RGB frame:
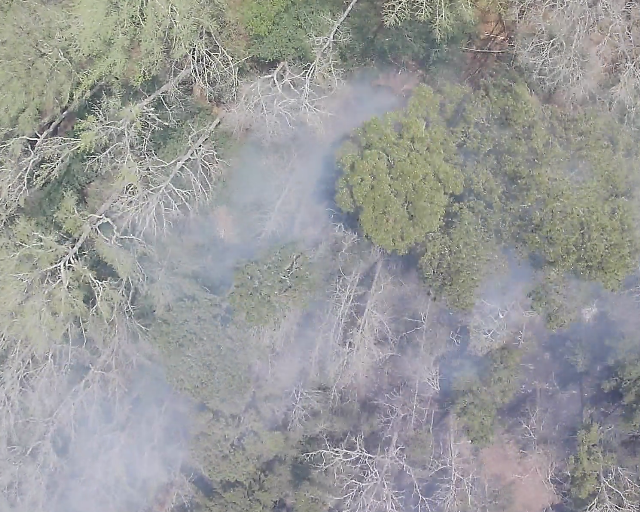
Thermal frame:
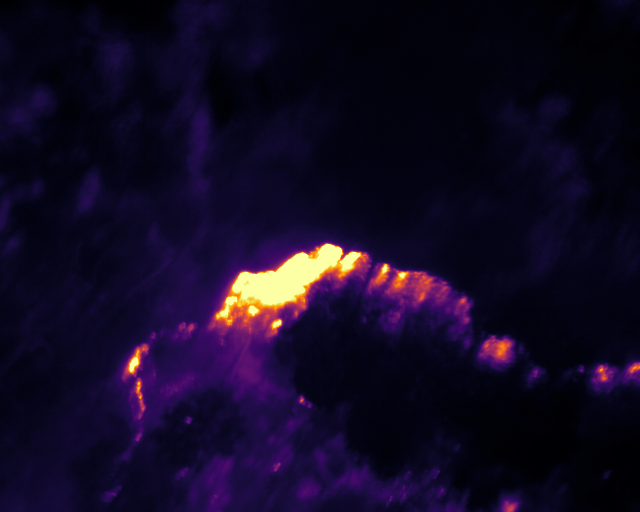
Captured: 2026-02-26 03:43:46
Pixels at or above 80 °C: 4914 (fraction of frame: 0.015)